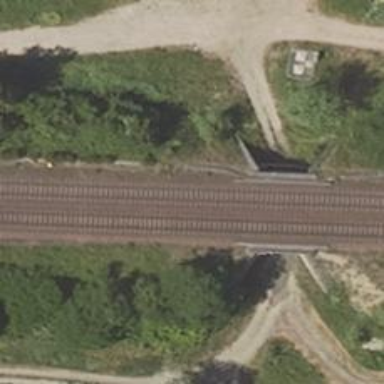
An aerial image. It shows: Historic railway bridge with electrified contact lines.